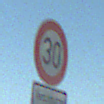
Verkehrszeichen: Geschwindigkeit30
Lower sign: HinweiseAufGefahrenDurchVerbaleAngabe4
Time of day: SunriseSunset
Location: Outdoor (Nature)
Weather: Clear
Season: NotSpecified
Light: Natural